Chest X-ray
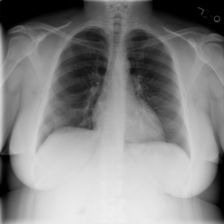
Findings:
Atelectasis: negative
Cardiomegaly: negative
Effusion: negative
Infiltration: negative
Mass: negative
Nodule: negative
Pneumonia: negative
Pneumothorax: negative
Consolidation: negative
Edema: negative
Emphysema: negative
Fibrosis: negative
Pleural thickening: negative
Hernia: negative